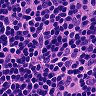
Metastatic tissue present: no